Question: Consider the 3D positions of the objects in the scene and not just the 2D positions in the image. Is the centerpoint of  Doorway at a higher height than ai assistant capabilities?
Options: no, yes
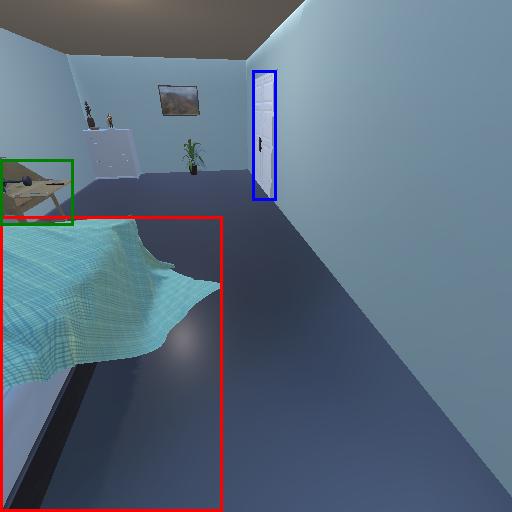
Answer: no